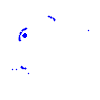
Particle: pion